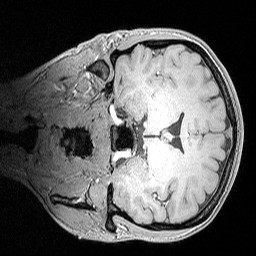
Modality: MP2RAGE
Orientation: coronal
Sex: female
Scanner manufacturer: siemens
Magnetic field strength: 3 T
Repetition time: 5 s
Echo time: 0.00292 s